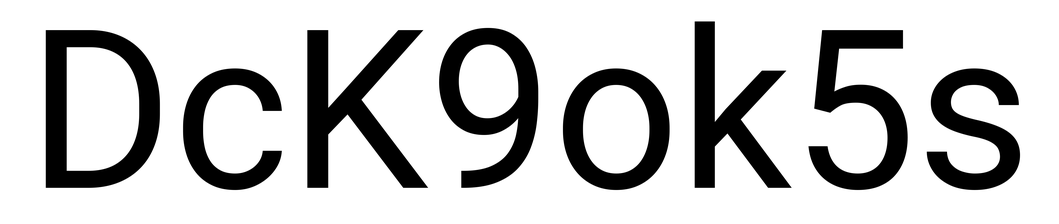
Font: Roboto_Regular